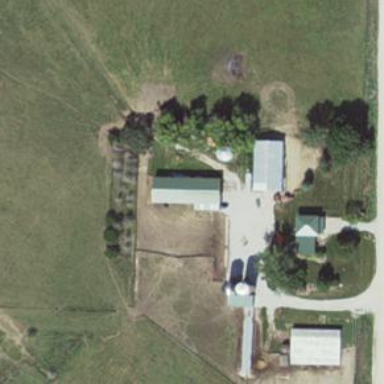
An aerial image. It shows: Farmyard area.